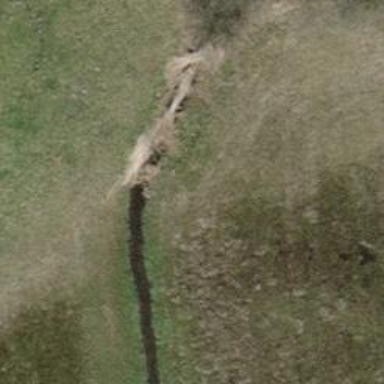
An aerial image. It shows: Drain that serves as waterway.